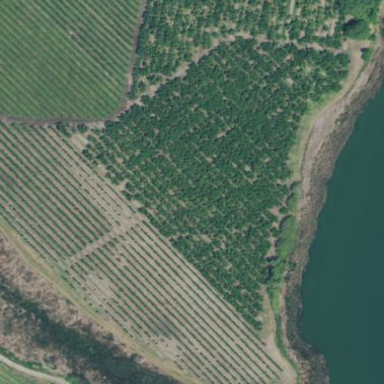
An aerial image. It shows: Vineyard growing grapes.